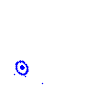
Particle: proton